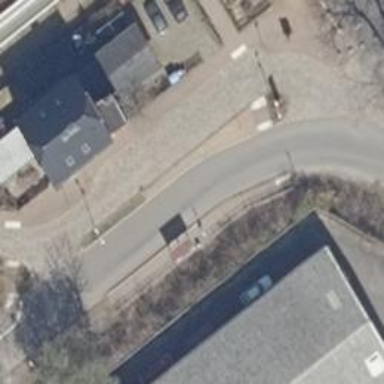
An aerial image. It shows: Residential road with asphalt surface. Both sides have sidewalks.